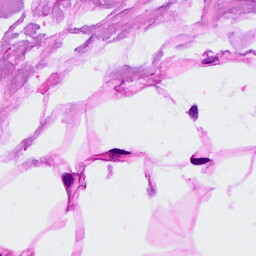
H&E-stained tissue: Breast